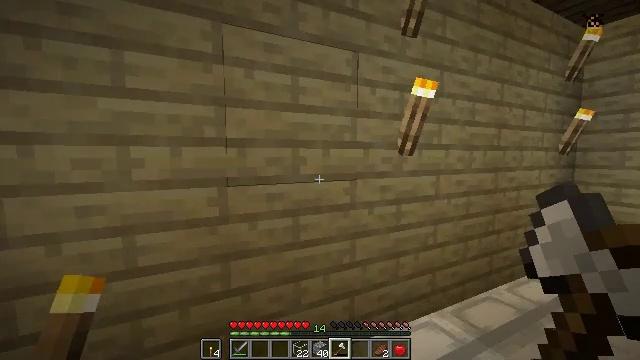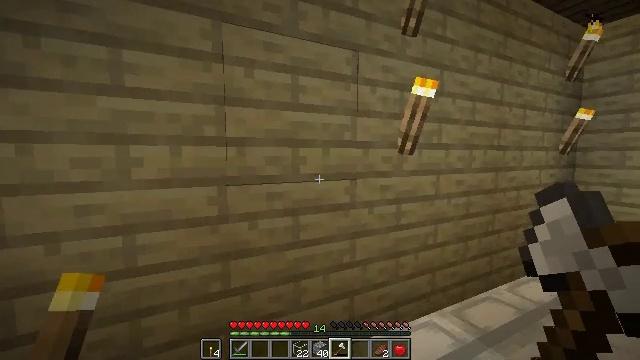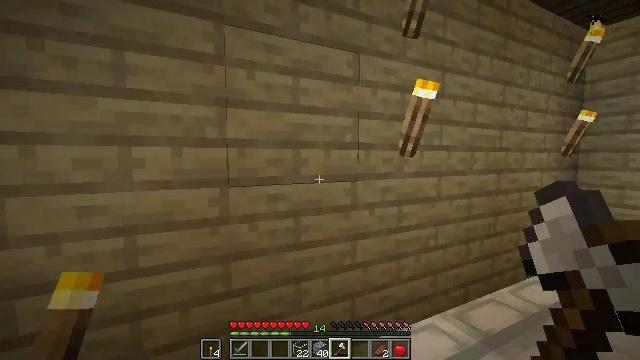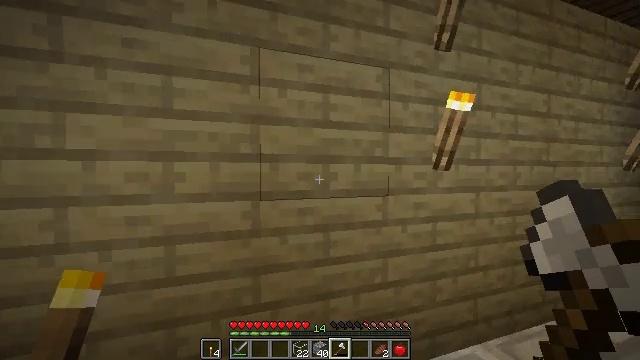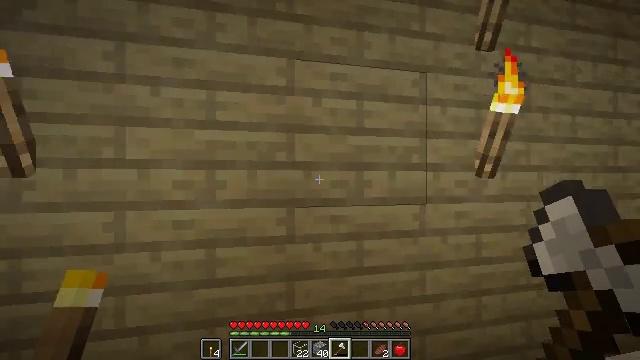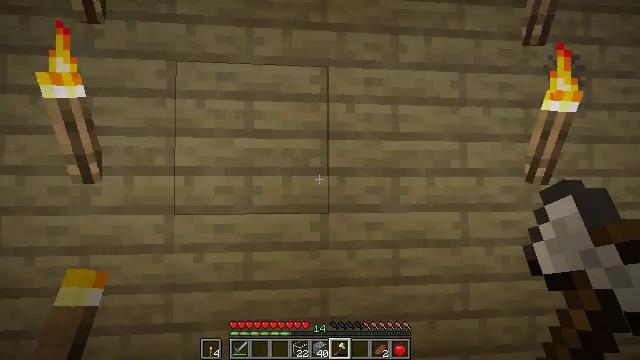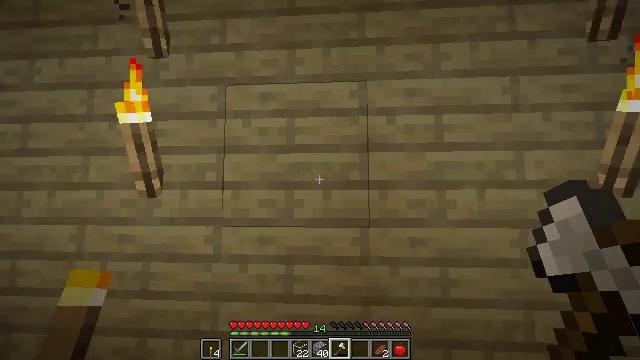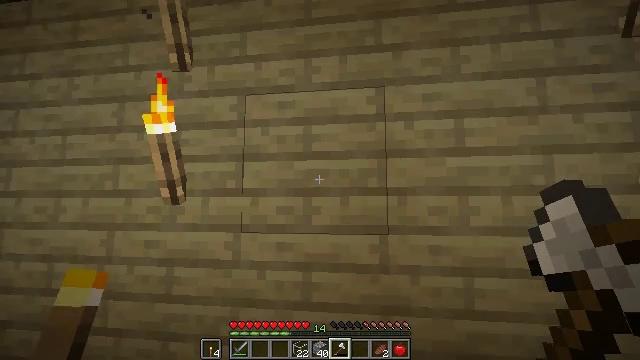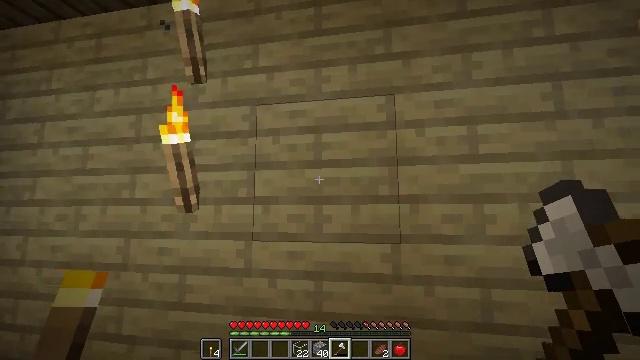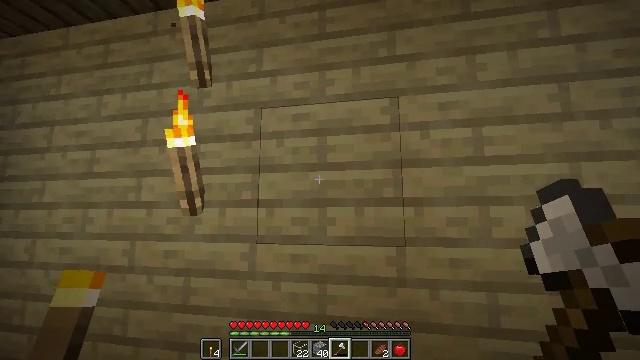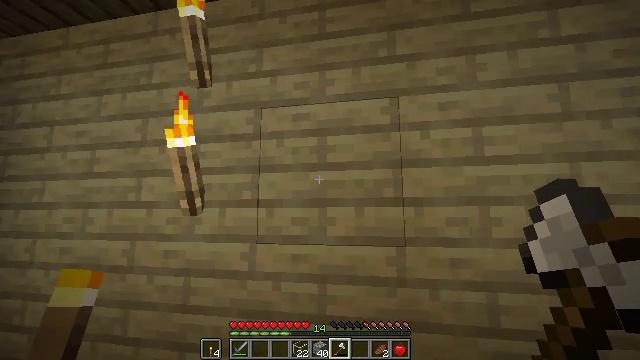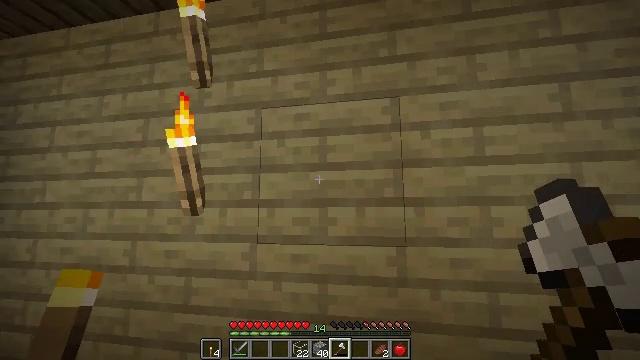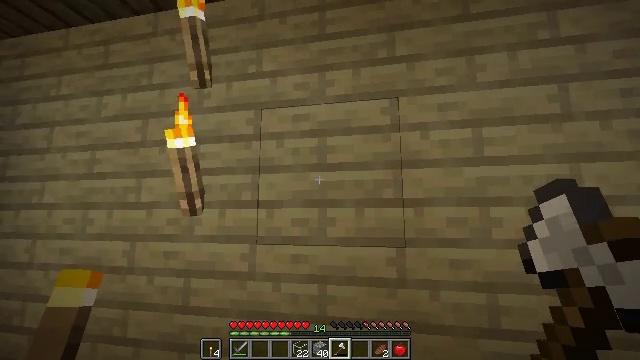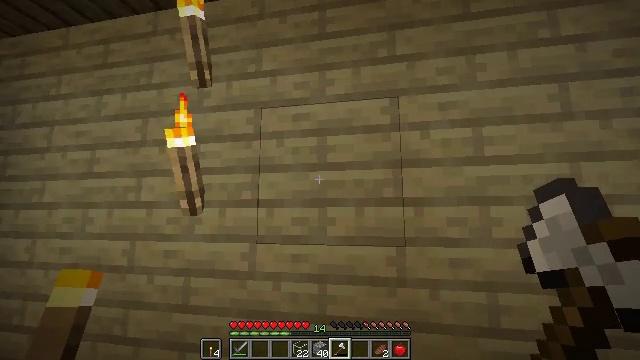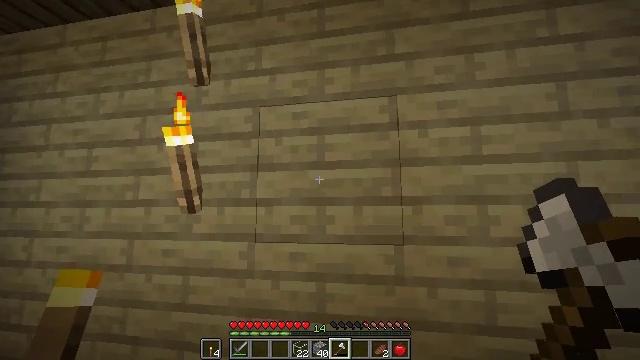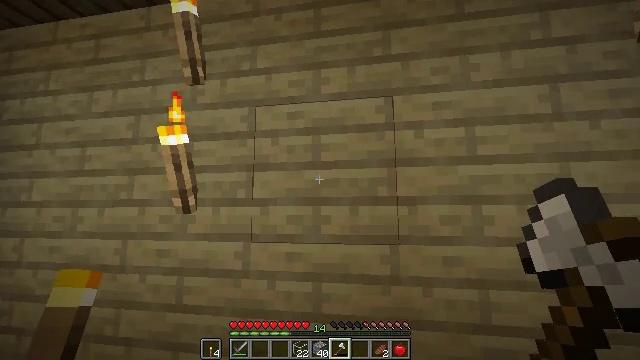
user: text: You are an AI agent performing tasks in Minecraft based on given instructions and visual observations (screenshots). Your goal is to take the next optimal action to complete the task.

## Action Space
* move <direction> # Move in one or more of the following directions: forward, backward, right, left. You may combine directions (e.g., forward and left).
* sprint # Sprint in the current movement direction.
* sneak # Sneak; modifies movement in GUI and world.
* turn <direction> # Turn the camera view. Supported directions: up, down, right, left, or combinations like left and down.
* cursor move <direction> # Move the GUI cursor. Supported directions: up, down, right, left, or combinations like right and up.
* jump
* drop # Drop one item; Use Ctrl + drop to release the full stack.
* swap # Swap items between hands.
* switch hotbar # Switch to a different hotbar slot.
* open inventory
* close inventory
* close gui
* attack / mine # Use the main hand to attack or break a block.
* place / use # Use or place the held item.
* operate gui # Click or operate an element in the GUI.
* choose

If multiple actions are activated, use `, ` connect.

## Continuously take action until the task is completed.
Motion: motion action
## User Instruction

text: Mine the birch planks.
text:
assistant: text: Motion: no_op
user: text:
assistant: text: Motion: no_op
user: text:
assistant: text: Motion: turn left and up
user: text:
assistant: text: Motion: turn left and up
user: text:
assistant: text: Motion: turn left and up
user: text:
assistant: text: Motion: turn left and up
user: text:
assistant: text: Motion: turn left and up
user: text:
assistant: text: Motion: turn left and up
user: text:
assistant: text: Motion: no_op
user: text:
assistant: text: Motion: no_op
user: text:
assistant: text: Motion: no_op
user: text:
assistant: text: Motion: no_op
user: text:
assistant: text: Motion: no_op
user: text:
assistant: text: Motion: no_op
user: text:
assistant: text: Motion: no_op
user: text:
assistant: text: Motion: turn right
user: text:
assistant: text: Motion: no_op
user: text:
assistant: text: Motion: no_op
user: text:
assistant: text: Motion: no_op
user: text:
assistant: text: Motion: attack / mine
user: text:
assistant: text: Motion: attack / mine
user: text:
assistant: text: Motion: attack / mine
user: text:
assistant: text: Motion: attack / mine
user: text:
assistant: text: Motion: attack / mine
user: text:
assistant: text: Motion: attack / mine
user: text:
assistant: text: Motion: attack / mine
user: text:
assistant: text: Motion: attack / mine
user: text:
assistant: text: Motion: attack / mine
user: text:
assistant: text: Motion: attack / mine
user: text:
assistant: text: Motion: attack / mine